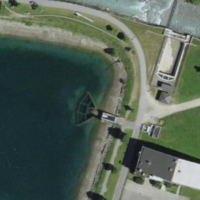
EUNIS habitat code: 14
Species observed at this site:
Corvus corone
Motacilla cinerea
Cyanistes caeruleus
Fulica atra
Anas platyrhynchos
Troglodytes troglodytes
Dendrocopos major
Fringilla coelebs
Passer domesticus
Aegithalos caudatus
Buteo buteo
Silene dioica
Salvia pratensis
Turdus merula
Parus major
Cinclus cinclus
Picus viridis
Delichon urbicum
Periparus ater